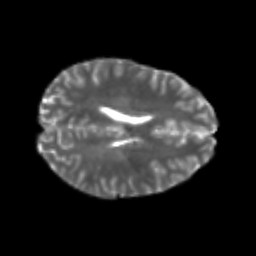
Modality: T2w
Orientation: axial
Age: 22
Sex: male
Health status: healthy
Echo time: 0.074 s